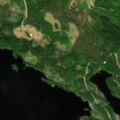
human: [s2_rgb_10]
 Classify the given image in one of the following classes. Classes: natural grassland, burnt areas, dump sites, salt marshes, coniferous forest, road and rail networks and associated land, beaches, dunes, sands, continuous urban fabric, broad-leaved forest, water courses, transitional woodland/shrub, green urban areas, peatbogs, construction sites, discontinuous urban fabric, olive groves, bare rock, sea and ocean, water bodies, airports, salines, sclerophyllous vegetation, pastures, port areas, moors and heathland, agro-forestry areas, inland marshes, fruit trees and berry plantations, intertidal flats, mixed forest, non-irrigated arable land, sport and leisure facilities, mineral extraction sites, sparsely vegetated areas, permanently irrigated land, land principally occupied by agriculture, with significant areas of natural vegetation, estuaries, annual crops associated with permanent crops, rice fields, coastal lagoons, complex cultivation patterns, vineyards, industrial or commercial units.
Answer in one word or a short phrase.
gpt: coniferous forest, mixed forest, water bodies